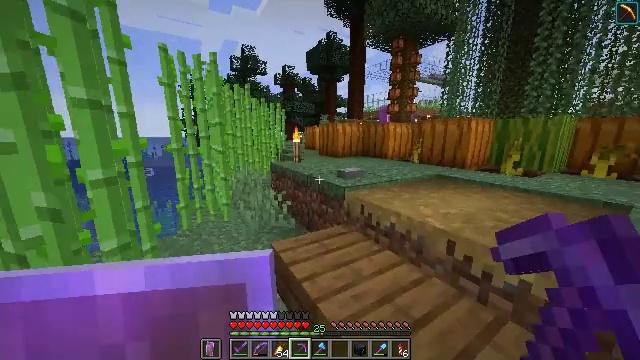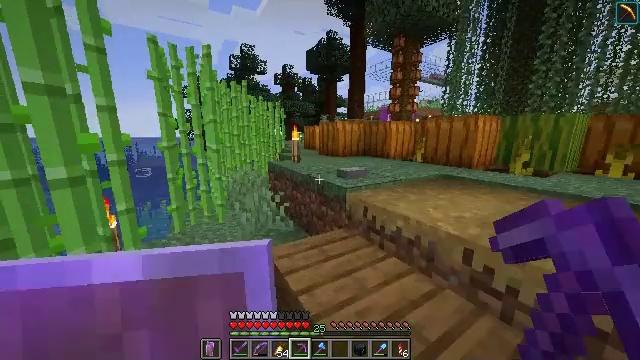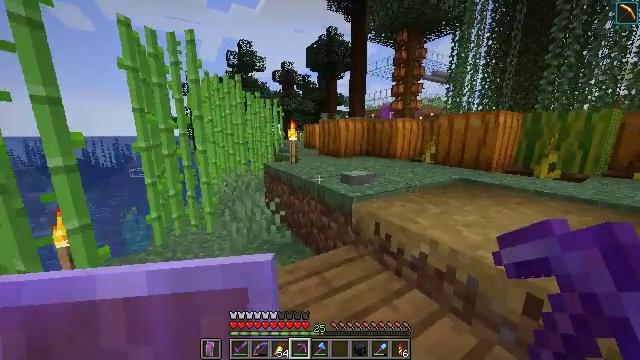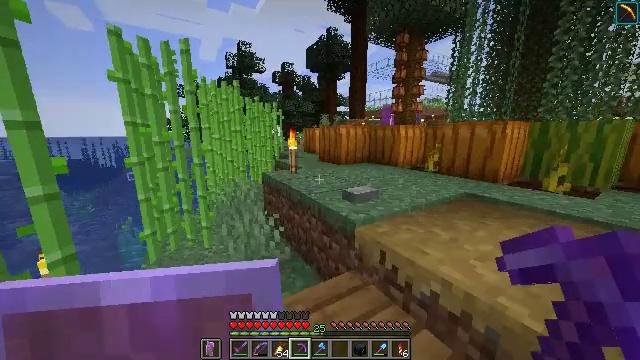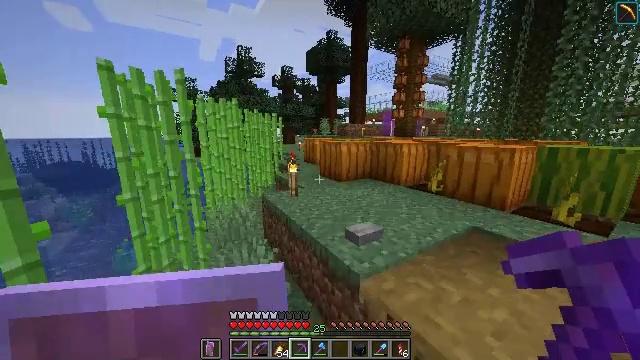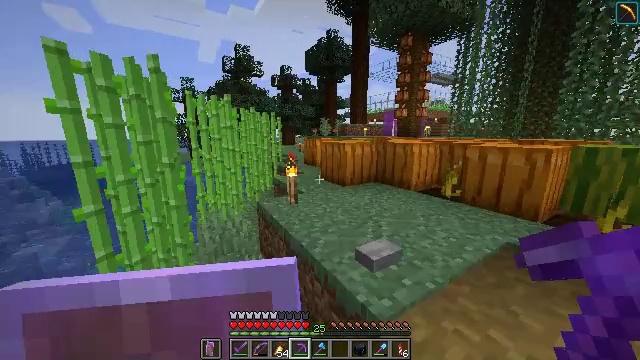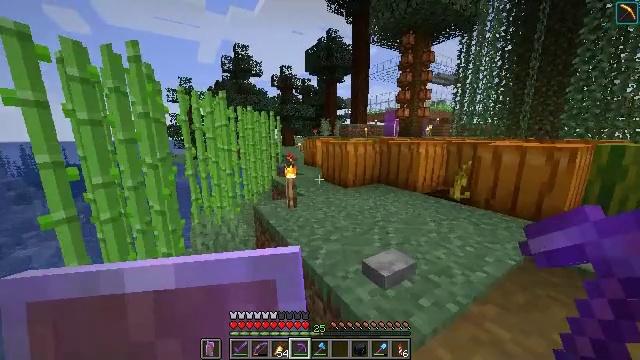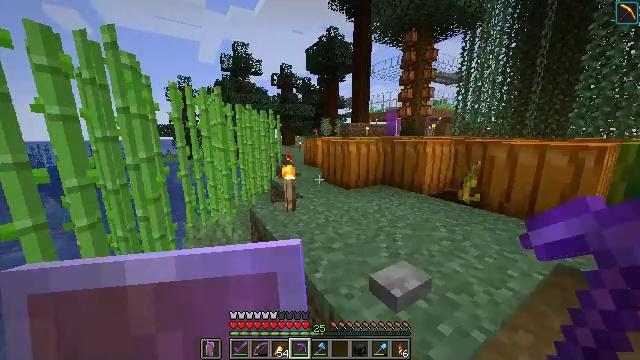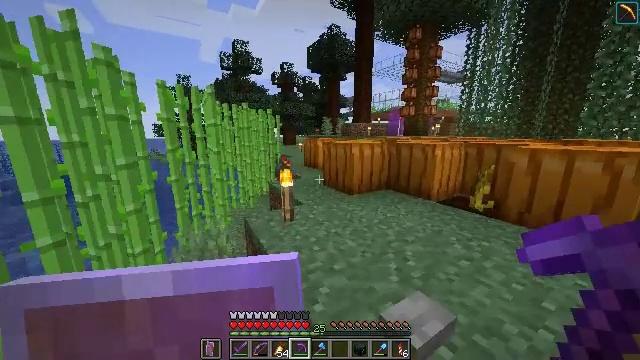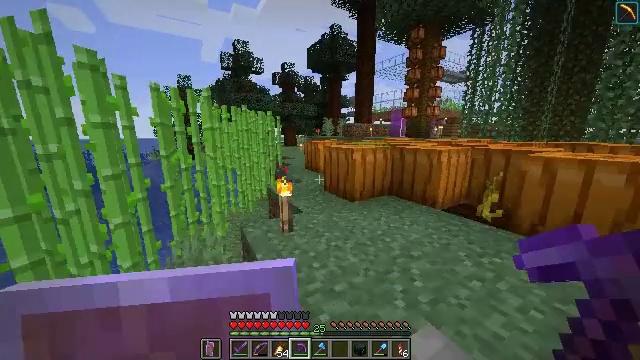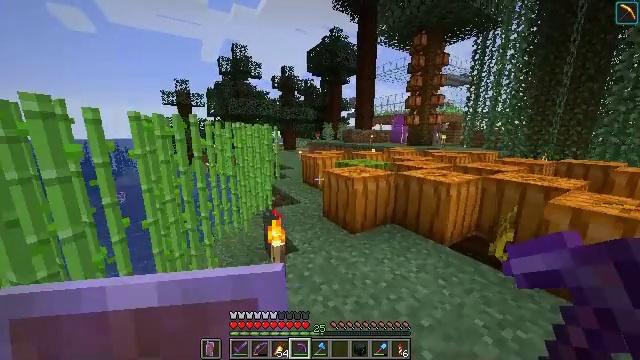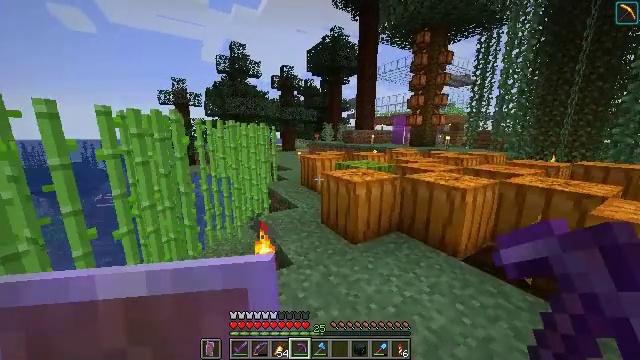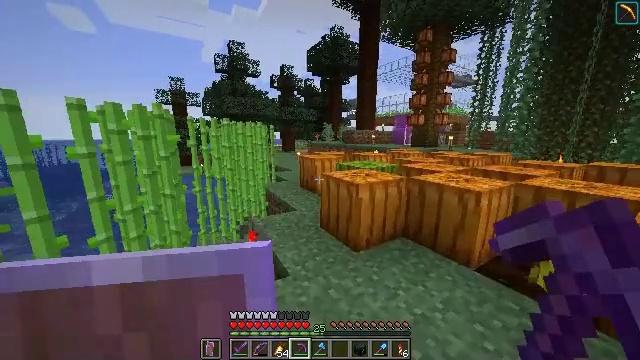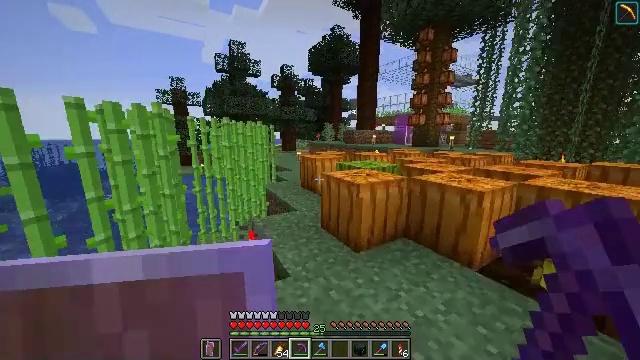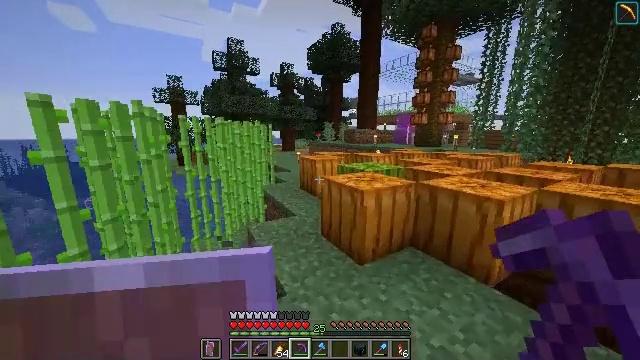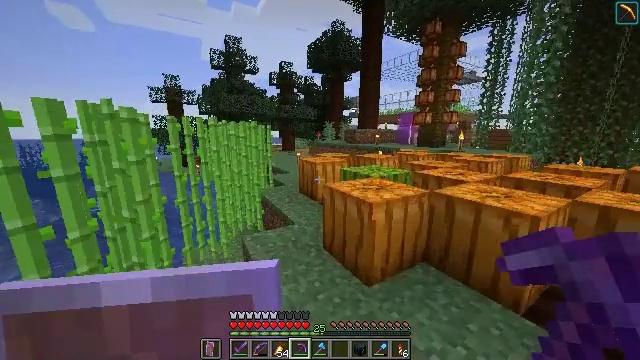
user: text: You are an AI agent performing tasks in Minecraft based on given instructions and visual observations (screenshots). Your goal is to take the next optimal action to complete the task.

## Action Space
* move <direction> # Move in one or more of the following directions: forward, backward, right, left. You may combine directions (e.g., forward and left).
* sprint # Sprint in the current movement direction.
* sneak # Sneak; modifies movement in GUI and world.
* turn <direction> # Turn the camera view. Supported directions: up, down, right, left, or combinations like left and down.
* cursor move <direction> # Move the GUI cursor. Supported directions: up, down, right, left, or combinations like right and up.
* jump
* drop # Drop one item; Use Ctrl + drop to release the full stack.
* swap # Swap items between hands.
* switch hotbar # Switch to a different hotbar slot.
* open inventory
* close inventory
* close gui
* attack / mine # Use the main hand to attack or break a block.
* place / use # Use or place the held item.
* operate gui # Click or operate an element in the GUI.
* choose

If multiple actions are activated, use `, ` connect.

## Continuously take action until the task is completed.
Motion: motion action
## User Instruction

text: Break the sticky piston to collect it.
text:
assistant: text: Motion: move forward, sprint
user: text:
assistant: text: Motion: move forward, sprint
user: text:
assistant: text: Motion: move forward, sprint
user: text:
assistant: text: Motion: move forward, sprint
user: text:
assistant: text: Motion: move forward, sprint
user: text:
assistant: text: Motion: move forward, sprint
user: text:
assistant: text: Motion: move forward, sprint
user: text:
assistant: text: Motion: move forward, sprint
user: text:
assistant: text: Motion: move forward, sprint
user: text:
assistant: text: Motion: move forward, sprint
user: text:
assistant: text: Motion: move forward, sprint
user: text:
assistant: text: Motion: move forward, sprint
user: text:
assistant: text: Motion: move forward, sprint
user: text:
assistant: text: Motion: move forward, sprint
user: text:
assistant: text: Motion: move forward, sprint
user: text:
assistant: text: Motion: move forward, sprint, jump
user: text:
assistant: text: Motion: move forward, sprint, jump
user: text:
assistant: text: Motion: move forward, sprint, turn left, jump
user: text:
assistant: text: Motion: move forward, sprint, turn left
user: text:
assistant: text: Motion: move forward, sprint, turn left
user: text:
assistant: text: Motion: move forward, sprint
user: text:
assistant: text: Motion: move forward, sprint
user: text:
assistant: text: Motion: move forward, sprint
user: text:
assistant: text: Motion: move forward, sprint
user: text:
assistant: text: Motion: move forward, sprint
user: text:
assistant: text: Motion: move forward, sprint
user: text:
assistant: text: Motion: move forward, sprint
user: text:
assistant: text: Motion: move forward, sprint
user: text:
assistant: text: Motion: move forward, sprint
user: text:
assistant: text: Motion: move forward, sprint, jump